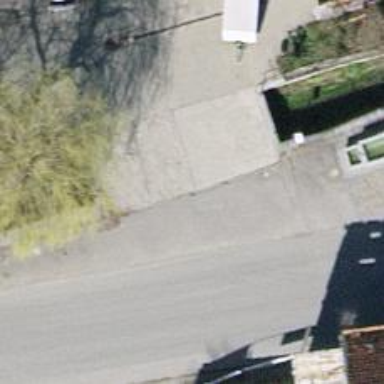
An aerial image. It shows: Concrete driveway.